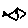
Label: fish